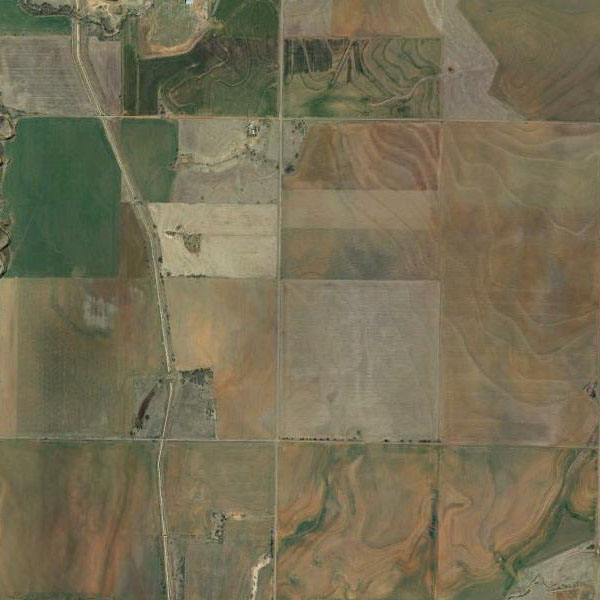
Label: Farmland